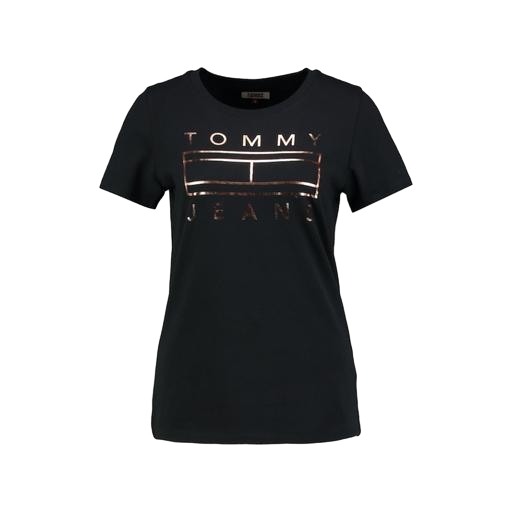
regular t-shirt, t-shirt twist graphic, t-shirt logo, white background